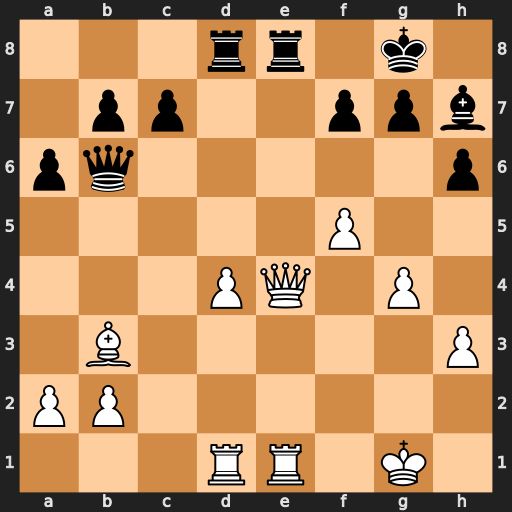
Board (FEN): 3rr1k1/1pp2ppb/pq5p/5P2/3PQ1P1/1B5P/PP6/3RR1K1
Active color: w
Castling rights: -
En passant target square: -
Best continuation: Qxe8+ Rxe8 Rxe8#